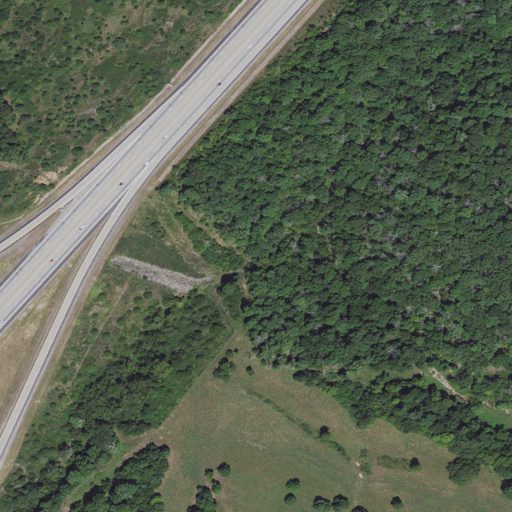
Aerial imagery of valley in Arkansas named Flander Hollow containing deciduous forest, shrub, medium intensity development, pasture, low intensity development, high intensity development, mixed forest, and open development